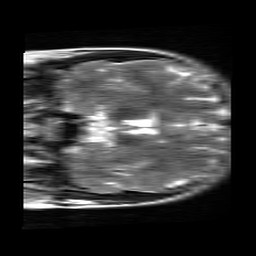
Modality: T2w
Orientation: coronal
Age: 20
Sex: female
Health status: healthy
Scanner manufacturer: siemens
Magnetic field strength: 3 T
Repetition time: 4.01 s
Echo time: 0.116 s